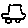
Label: car